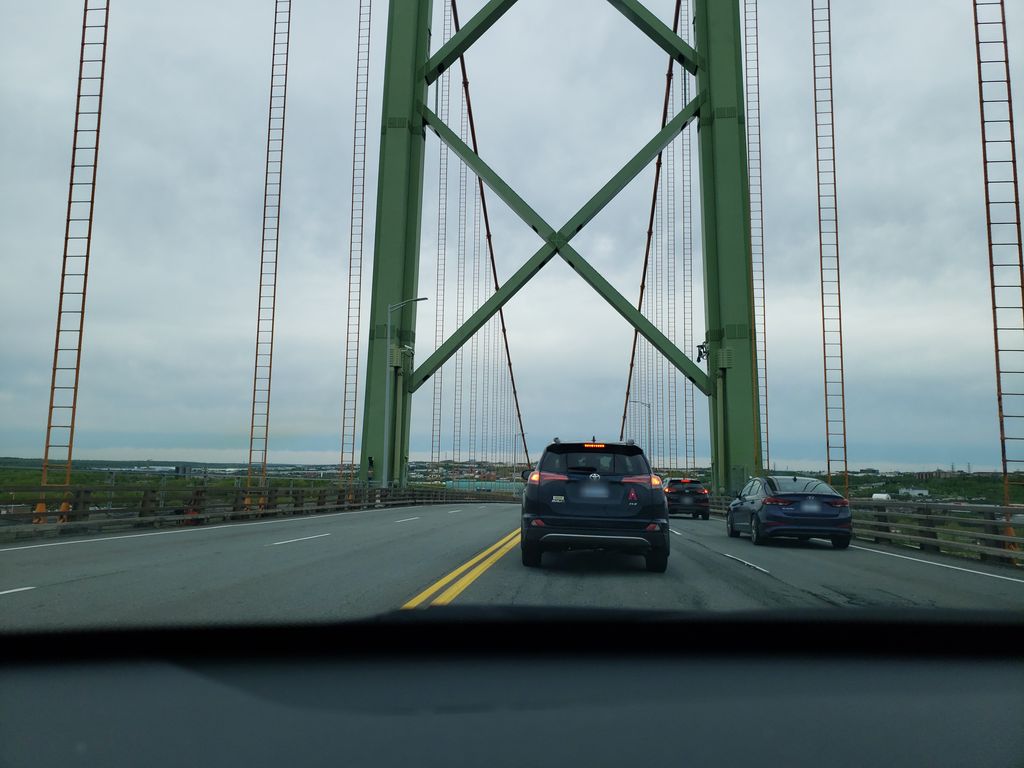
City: halifax